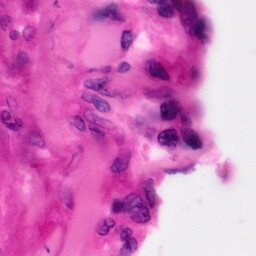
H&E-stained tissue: Pancreatic